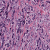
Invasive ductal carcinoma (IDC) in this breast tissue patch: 1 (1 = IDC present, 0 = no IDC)